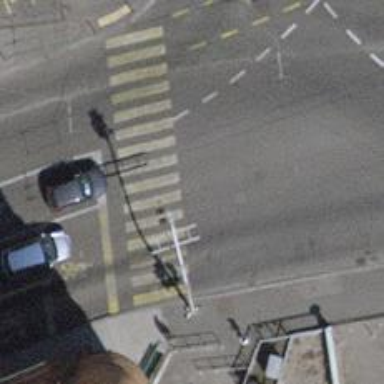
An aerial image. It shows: Crossing with traffic signals.